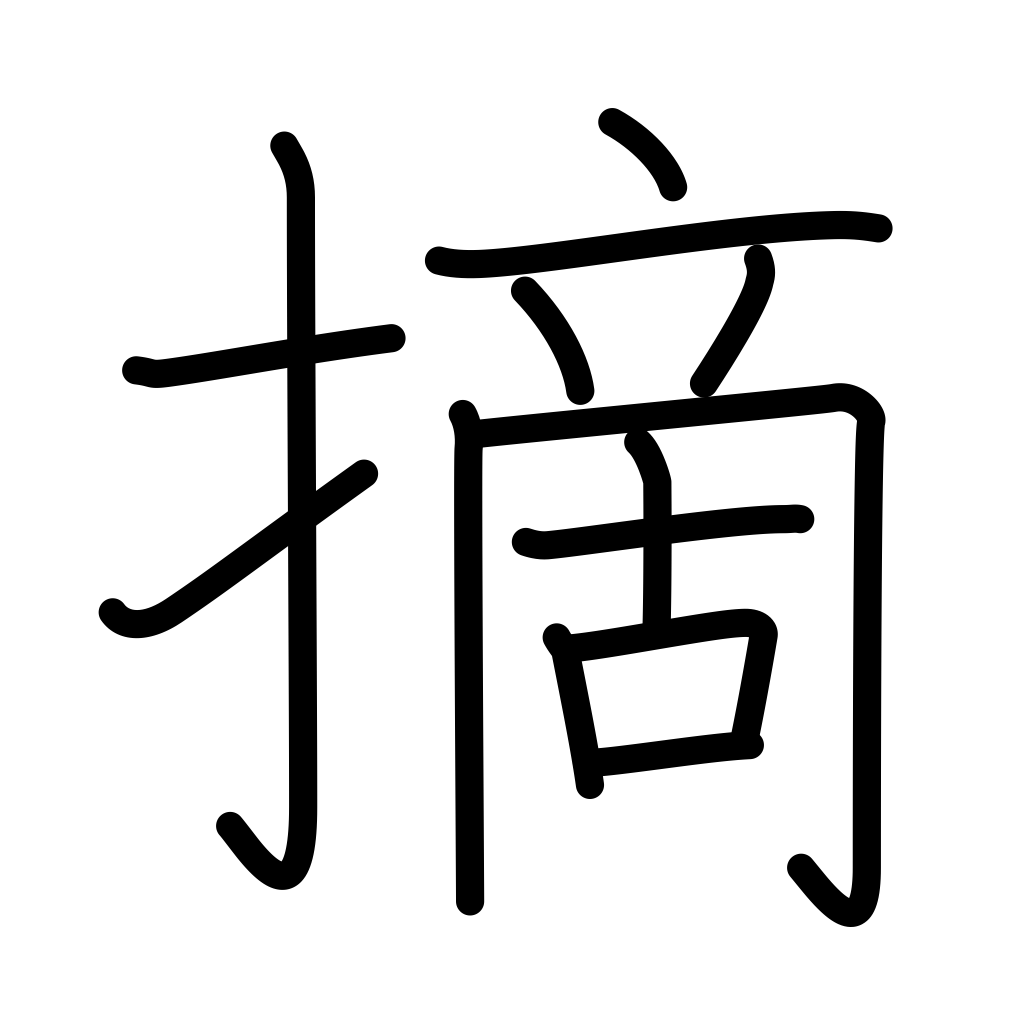
Meaning: pinch, pick, pluck, trim, clip, summarize